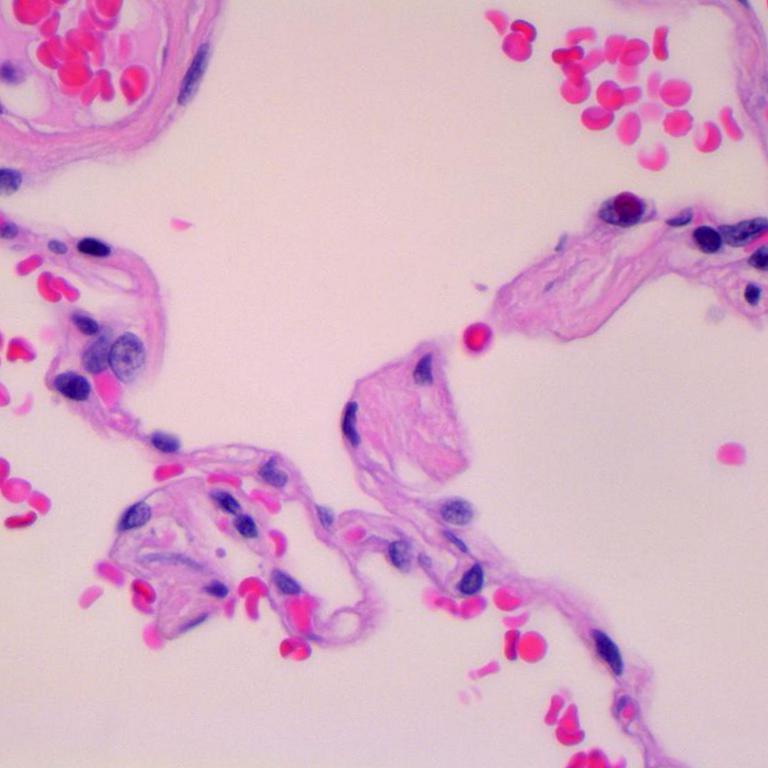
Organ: lung
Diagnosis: benign